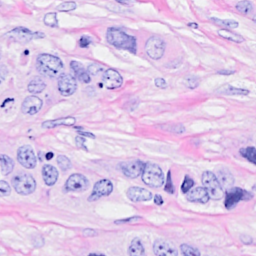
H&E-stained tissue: Breast